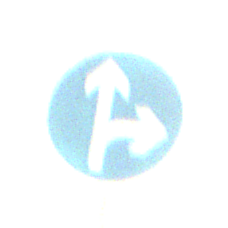
Verkehrszeichen: VorgeschriebeneFahrtrichtungGeradeausOderRechts
Umgebung: Outdoor, RoadRail
Tageszeit: Midday
Wetter: PartlyCloudy
Licht: Natural
Jahreszeit: NotSpecified
Kontrast: HighContrast